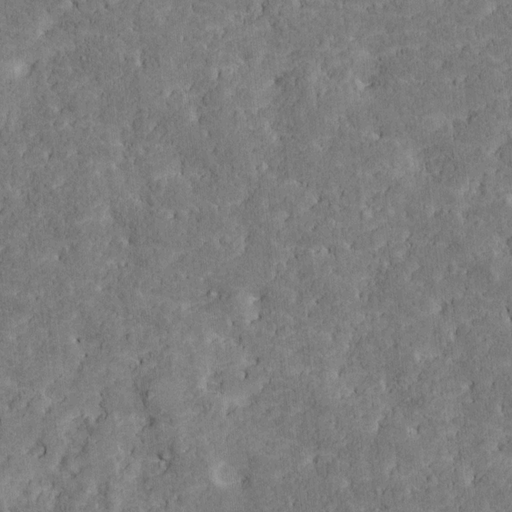
Classes present: Background